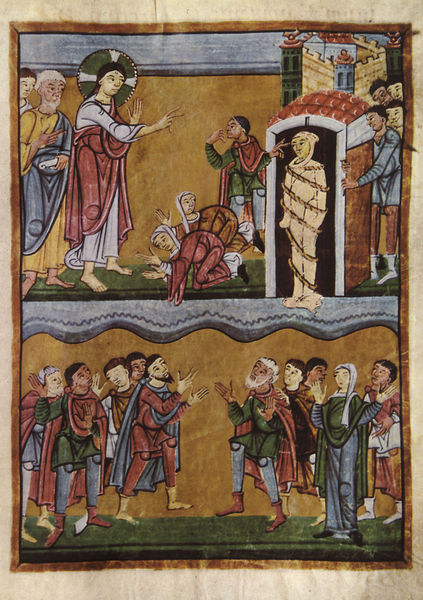
Titel: Evangelistarium des Heiligen Bernulphus
Institution: Utrecht, Aartsbisschoppelijk-Museum
Schlagwörter: blau, umhang, frauen, gelb, grün, menschen, stadt, frau, männer, zeichnung, gebäude, rot, teppich, bibel, falten, feld, gewand, gold, stoff, turm, fesseln, faltenwurf, krank, buch, burg, illustration, ketten, gestik, heiligenschein, christus, jesus, kranker, mittelalter, heiliger, register, gothik, gefangener, anbetung, heilung, abbildung, kniefall, wunder, buchmalerei, lazarus, gefesselt, debatte, gesfesselt